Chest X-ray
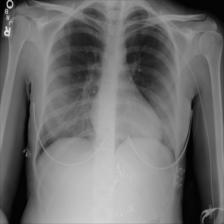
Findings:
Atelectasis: negative
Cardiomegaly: negative
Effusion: negative
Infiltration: negative
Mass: negative
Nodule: negative
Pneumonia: negative
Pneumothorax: negative
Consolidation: negative
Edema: negative
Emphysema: negative
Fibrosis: negative
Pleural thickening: negative
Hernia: negative